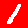
Digit: 1